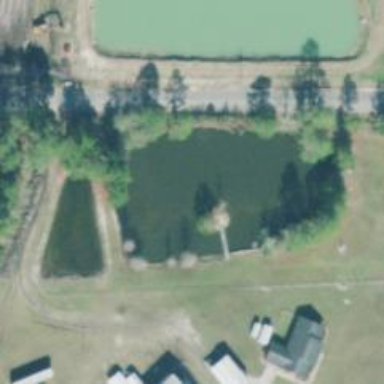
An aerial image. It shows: Pond surrounded by natural water.